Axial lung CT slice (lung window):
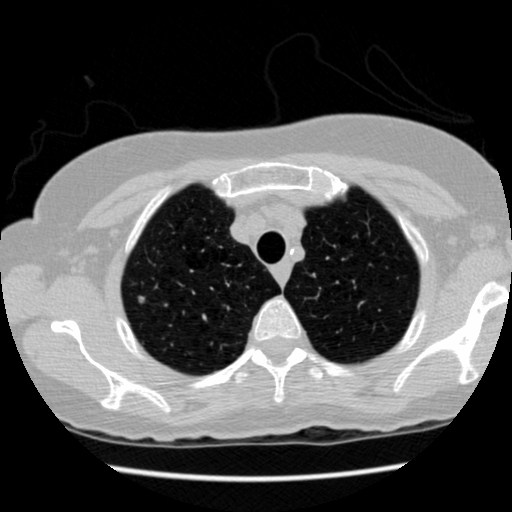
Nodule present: yes
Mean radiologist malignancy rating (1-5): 2.75